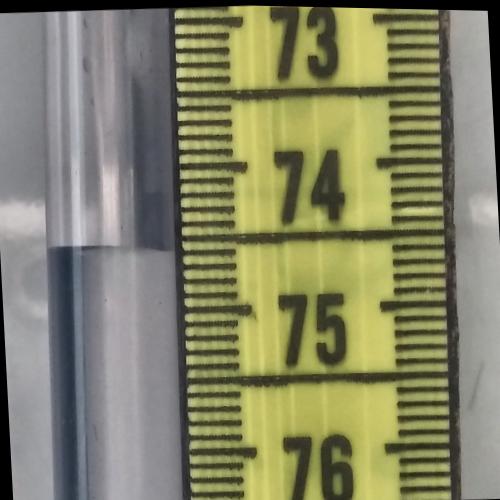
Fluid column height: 74.6 cm